Field crop: maize
Growth stage: 2
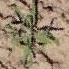
Species: atriplex